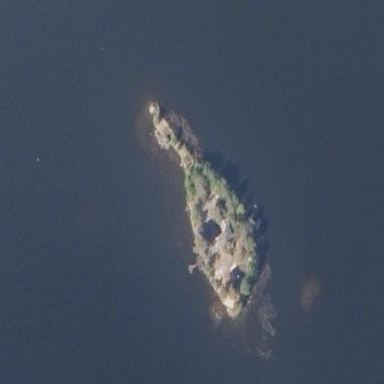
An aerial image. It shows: Islet.